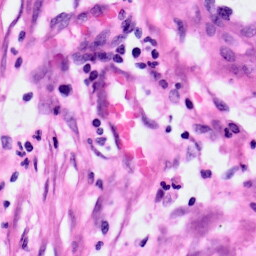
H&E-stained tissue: Pancreatic